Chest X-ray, PA view. Patient: 53 years old, sex M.
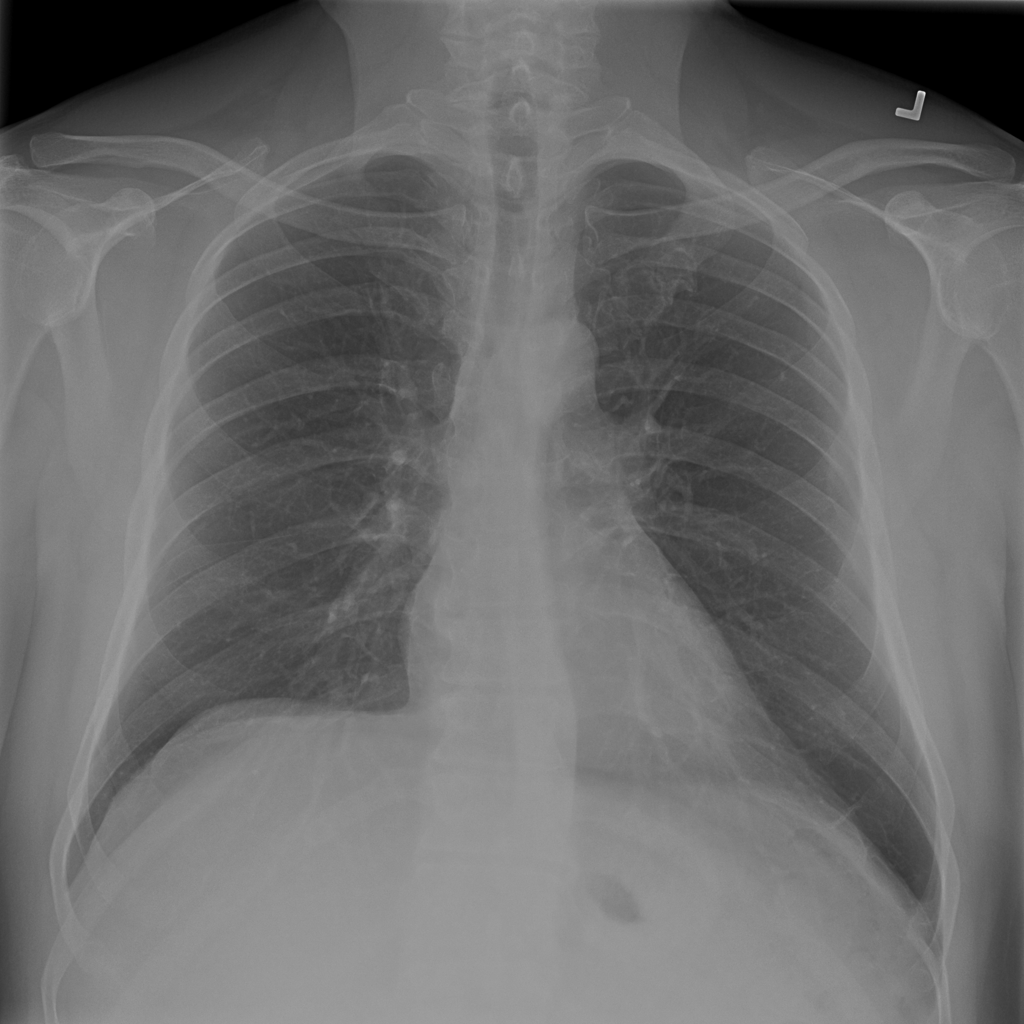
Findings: No Finding